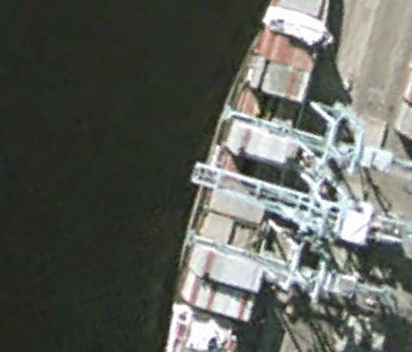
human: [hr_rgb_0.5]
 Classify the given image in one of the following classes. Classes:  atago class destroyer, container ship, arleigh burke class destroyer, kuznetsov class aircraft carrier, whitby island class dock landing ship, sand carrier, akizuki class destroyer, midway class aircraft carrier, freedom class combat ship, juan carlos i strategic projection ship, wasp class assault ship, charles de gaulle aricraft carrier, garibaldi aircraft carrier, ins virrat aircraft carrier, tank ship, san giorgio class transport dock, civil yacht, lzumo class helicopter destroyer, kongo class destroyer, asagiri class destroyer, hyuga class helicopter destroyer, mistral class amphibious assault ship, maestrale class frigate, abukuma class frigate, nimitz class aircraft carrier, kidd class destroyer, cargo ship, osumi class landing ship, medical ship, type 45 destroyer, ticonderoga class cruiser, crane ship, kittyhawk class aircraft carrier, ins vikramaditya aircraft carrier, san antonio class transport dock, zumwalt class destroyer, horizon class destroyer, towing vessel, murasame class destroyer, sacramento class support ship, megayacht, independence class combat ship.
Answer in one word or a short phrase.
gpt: Container ship